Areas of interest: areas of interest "Basketball Arena"
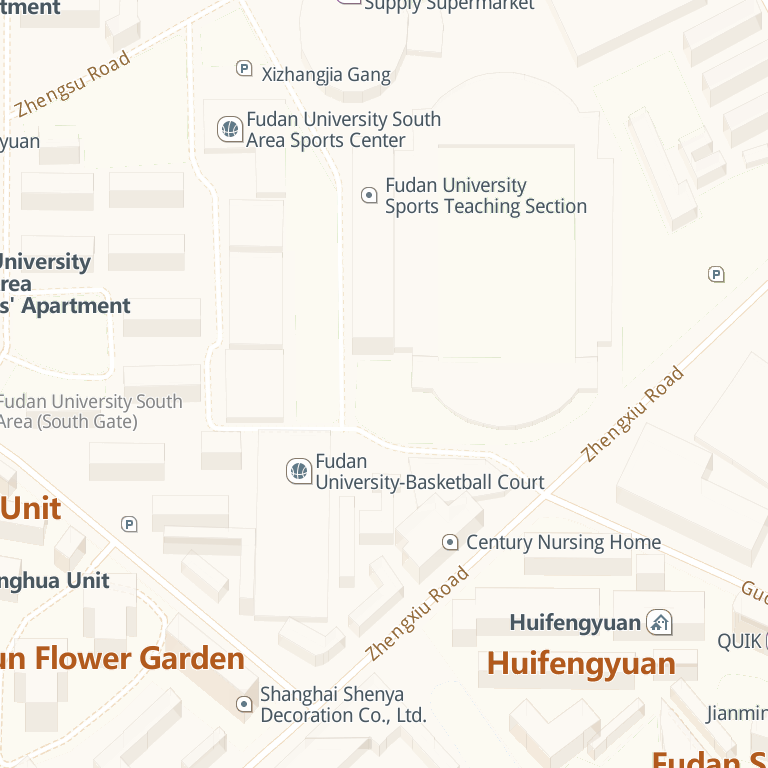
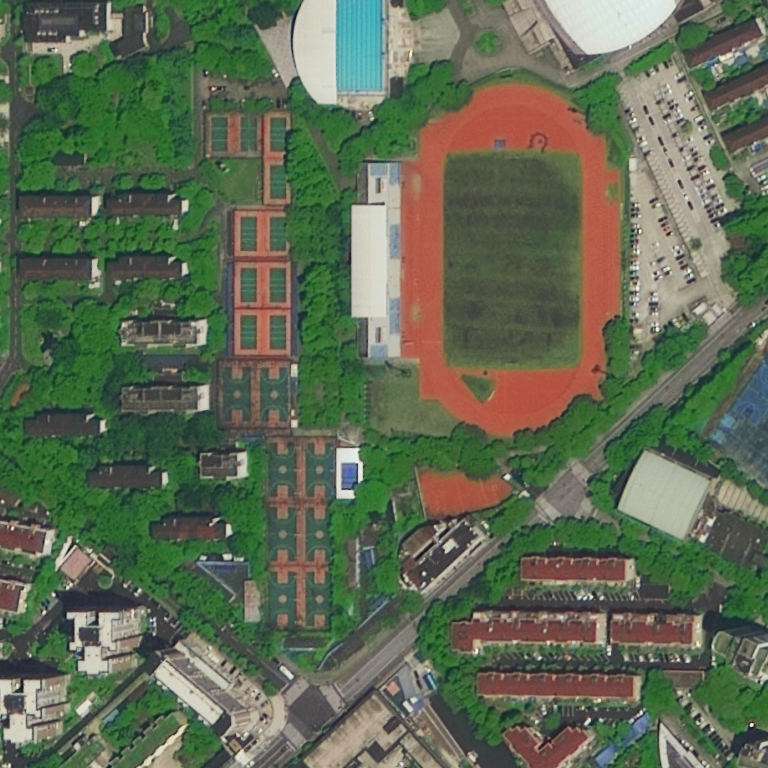